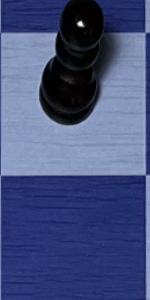
Label: Empty